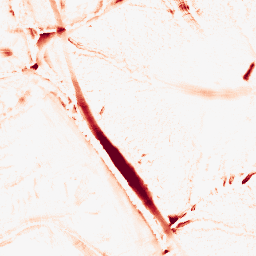
Category: morphological
Decomposition family: morphological_diamond
Decomposition parameters: operation: opening
radius: 10
Upsampling method: lanczos
Upsampling parameters: scale: 8
Upsampling scale: 8